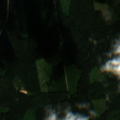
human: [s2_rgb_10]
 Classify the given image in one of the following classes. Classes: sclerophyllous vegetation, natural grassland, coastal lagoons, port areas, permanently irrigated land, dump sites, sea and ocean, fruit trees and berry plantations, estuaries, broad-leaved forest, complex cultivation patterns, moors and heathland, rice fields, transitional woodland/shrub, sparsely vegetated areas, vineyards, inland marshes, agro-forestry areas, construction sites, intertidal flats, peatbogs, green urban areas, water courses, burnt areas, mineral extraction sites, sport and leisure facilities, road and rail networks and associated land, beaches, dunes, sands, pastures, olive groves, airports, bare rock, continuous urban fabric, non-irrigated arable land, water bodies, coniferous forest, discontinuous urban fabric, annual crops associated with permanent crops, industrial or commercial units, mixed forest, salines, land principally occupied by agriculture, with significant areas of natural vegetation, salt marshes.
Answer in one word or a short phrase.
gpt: coniferous forest, mixed forest, transitional woodland/shrub